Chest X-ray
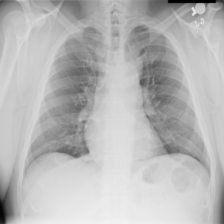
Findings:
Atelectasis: negative
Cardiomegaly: negative
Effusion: negative
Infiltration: negative
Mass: negative
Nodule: negative
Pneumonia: negative
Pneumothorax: negative
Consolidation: negative
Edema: negative
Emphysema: negative
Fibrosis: negative
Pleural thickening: negative
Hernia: negative